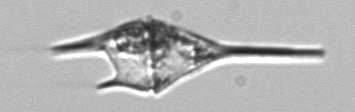
Label: Tripos_lineatus